Interaction volume radius: 10 \u00c5
Interaction volume height: 15 \u00c5
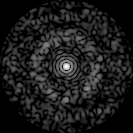
Disorder parameter: 0.8593